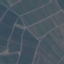
Land use / land cover: PermanentCrop